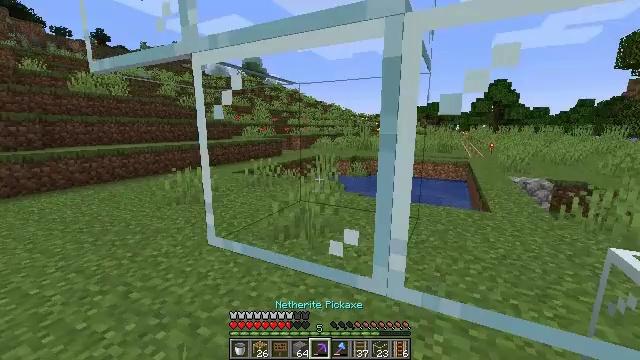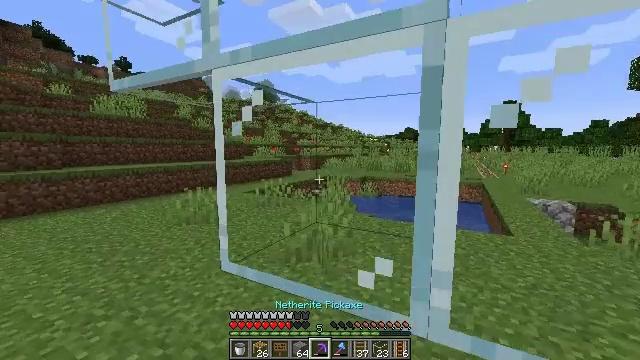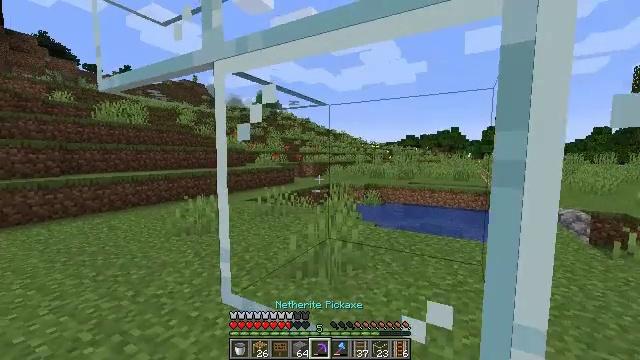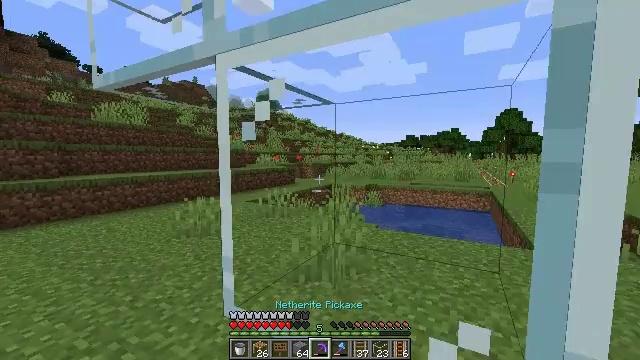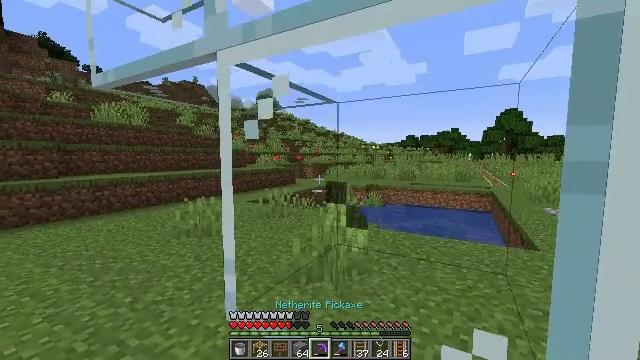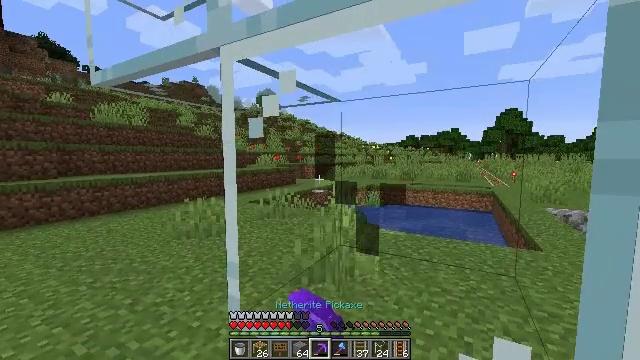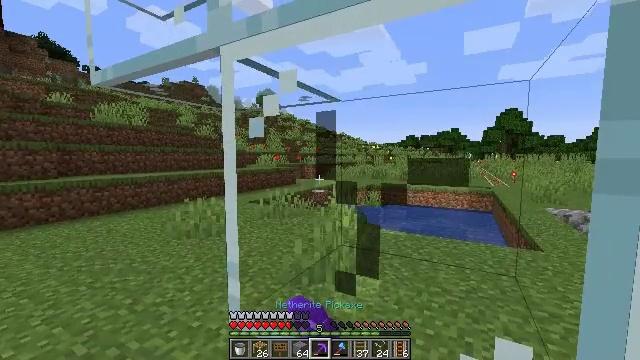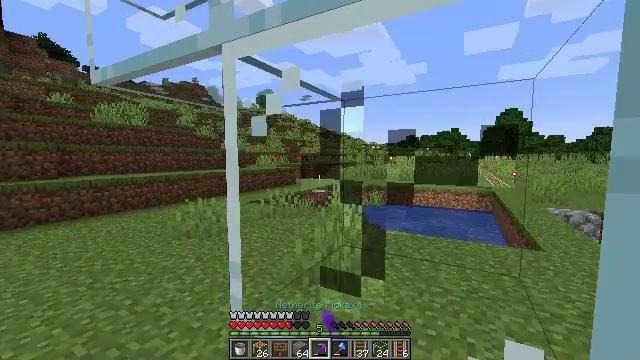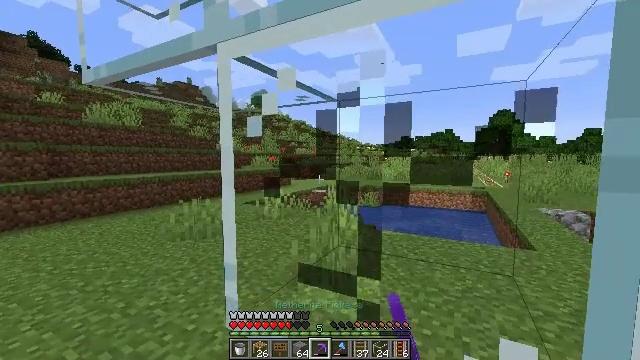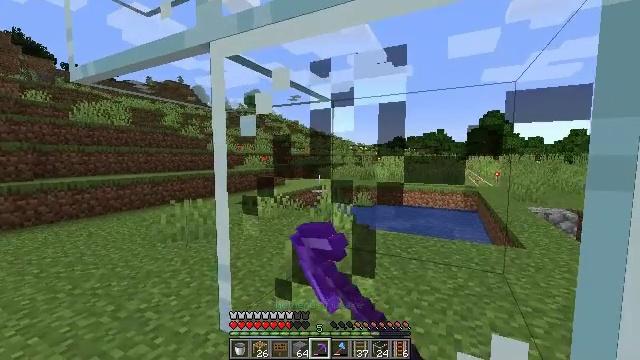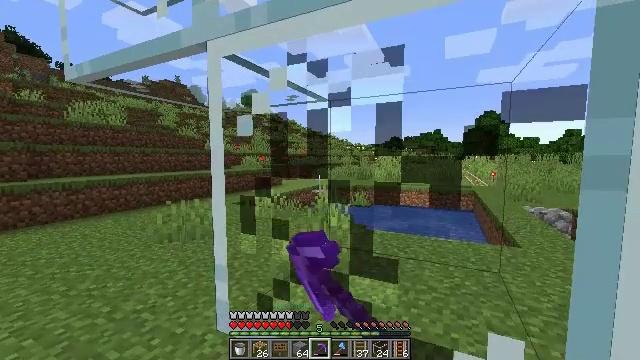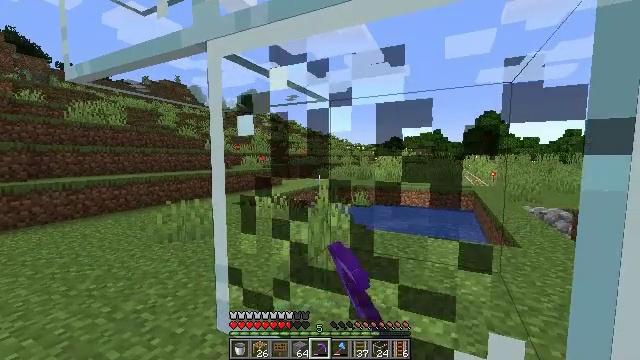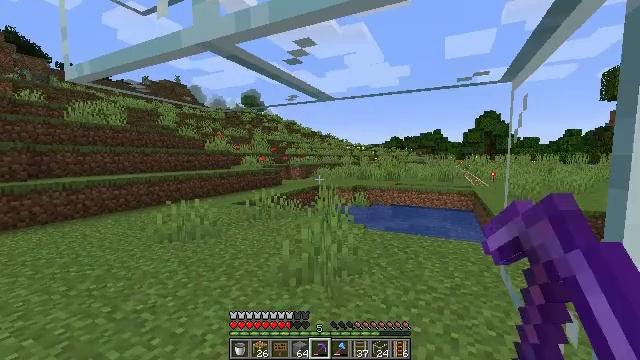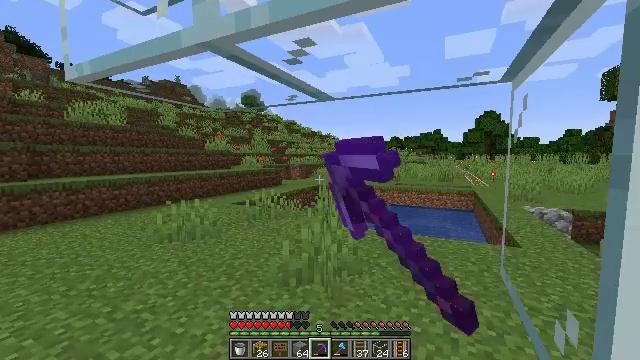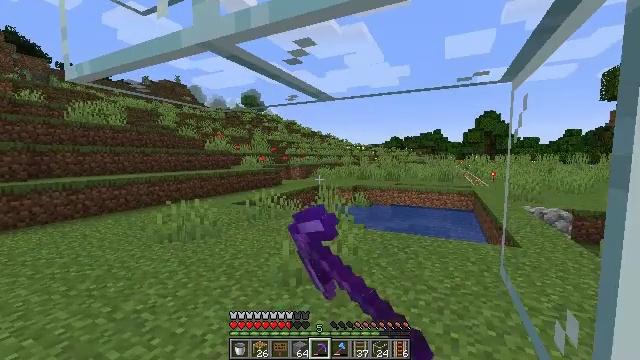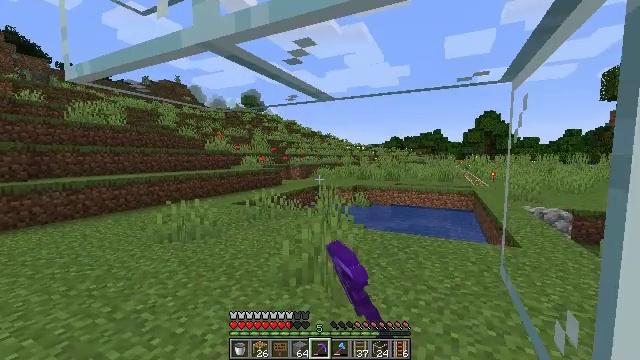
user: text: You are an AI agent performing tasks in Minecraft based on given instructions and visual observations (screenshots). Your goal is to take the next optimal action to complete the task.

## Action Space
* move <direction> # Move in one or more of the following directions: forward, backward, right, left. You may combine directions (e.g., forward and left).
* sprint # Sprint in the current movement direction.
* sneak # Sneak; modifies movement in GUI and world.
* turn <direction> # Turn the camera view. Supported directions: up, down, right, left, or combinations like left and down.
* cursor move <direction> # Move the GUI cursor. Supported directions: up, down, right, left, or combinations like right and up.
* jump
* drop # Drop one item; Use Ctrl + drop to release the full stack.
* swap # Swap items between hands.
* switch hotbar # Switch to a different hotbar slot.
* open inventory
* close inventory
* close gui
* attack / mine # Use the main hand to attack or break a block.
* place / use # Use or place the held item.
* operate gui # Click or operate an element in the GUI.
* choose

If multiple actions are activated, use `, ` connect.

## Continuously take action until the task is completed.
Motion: motion action
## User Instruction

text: Attack the glass to break it.
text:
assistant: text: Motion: move forward, turn left and up
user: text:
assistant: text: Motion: turn up
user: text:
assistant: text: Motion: no_op
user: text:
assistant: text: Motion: attack / mine
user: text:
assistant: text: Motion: attack / mine
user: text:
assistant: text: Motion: attack / mine
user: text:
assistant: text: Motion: attack / mine
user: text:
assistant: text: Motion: turn right, attack / mine
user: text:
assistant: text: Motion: turn right, attack / mine
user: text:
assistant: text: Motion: attack / mine
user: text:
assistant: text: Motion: attack / mine
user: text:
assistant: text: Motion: attack / mine
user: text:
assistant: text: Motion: attack / mine
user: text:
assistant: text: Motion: attack / mine
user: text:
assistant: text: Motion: attack / mine
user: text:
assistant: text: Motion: attack / mine
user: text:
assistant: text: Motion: turn up, attack / mine
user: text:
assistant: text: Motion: turn left and up
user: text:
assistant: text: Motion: move forward and move left, turn left and up
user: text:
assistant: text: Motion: move forward and move left, turn left and up
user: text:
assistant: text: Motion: move forward and move left, turn right and up
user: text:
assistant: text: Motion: move forward and move left, turn right and up
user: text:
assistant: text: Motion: move forward and move left, turn right and up
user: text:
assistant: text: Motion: turn right and up
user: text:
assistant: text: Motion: turn right and up
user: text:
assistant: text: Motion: no_op
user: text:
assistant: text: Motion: attack / mine
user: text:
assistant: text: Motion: attack / mine
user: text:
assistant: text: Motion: attack / mine
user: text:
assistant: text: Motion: attack / mine